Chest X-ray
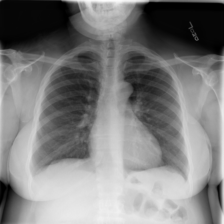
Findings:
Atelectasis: negative
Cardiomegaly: negative
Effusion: negative
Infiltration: negative
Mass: negative
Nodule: negative
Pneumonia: negative
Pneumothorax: negative
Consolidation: negative
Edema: negative
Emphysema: negative
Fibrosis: negative
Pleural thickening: negative
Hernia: negative